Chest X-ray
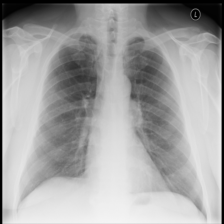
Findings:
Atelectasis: negative
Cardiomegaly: negative
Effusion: negative
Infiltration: negative
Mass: negative
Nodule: negative
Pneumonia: negative
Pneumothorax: negative
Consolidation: negative
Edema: negative
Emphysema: negative
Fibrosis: negative
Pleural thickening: negative
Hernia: negative